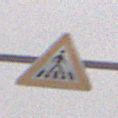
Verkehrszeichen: FussgaengerueberwegLinks
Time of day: Midday
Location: Outdoor (Nature)
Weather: Overcast
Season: Winter
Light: Natural